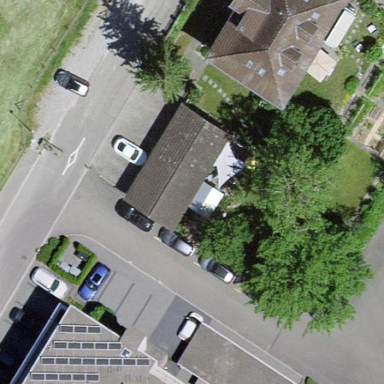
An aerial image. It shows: Garages with gabled roofs.